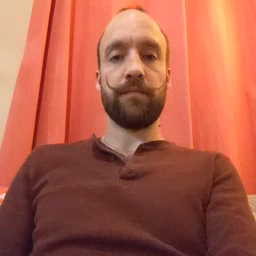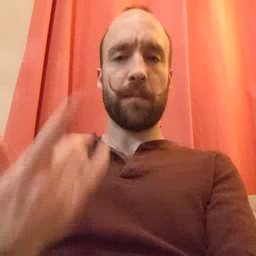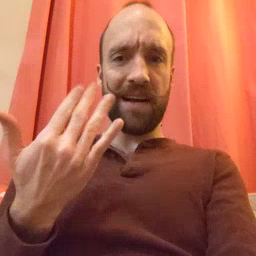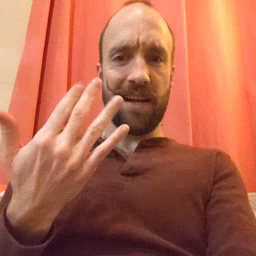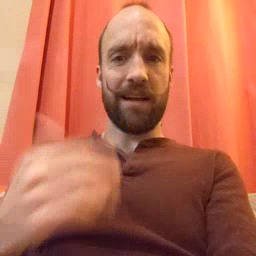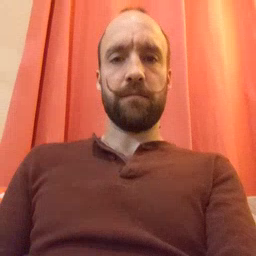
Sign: wait